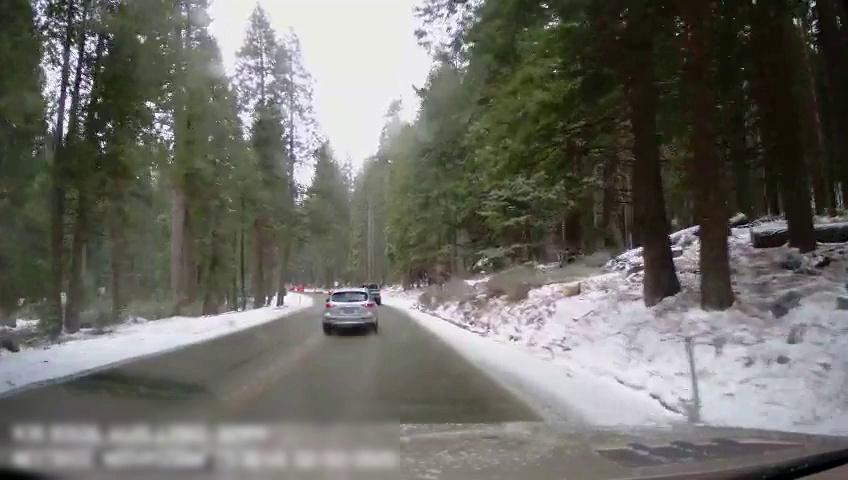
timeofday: Day
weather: Snowy
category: Drivable Space
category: Vehicles | Truck
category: Vehicles | SUV
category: Lanes | Current Lane
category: Lanes | Opposite Lane
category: Lanes | Current Lane